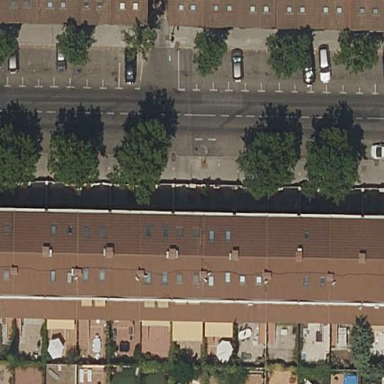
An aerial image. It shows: Terrace building.